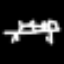
Label: bed